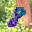
Label: 8